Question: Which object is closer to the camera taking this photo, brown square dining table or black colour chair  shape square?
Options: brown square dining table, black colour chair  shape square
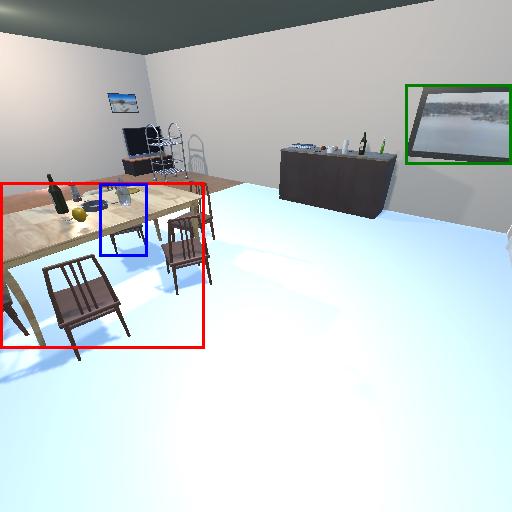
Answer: brown square dining table